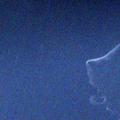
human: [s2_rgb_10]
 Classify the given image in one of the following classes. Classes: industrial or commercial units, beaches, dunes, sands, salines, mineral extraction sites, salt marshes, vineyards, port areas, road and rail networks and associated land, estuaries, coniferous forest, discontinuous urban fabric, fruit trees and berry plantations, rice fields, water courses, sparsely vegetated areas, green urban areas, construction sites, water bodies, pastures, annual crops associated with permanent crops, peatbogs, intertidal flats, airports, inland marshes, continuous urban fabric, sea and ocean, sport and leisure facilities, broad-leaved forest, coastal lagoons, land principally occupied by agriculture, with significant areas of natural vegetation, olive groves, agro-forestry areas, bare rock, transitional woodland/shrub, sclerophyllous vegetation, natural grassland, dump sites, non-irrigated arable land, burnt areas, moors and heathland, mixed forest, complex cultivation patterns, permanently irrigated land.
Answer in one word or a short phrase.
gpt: sea and ocean